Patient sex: M
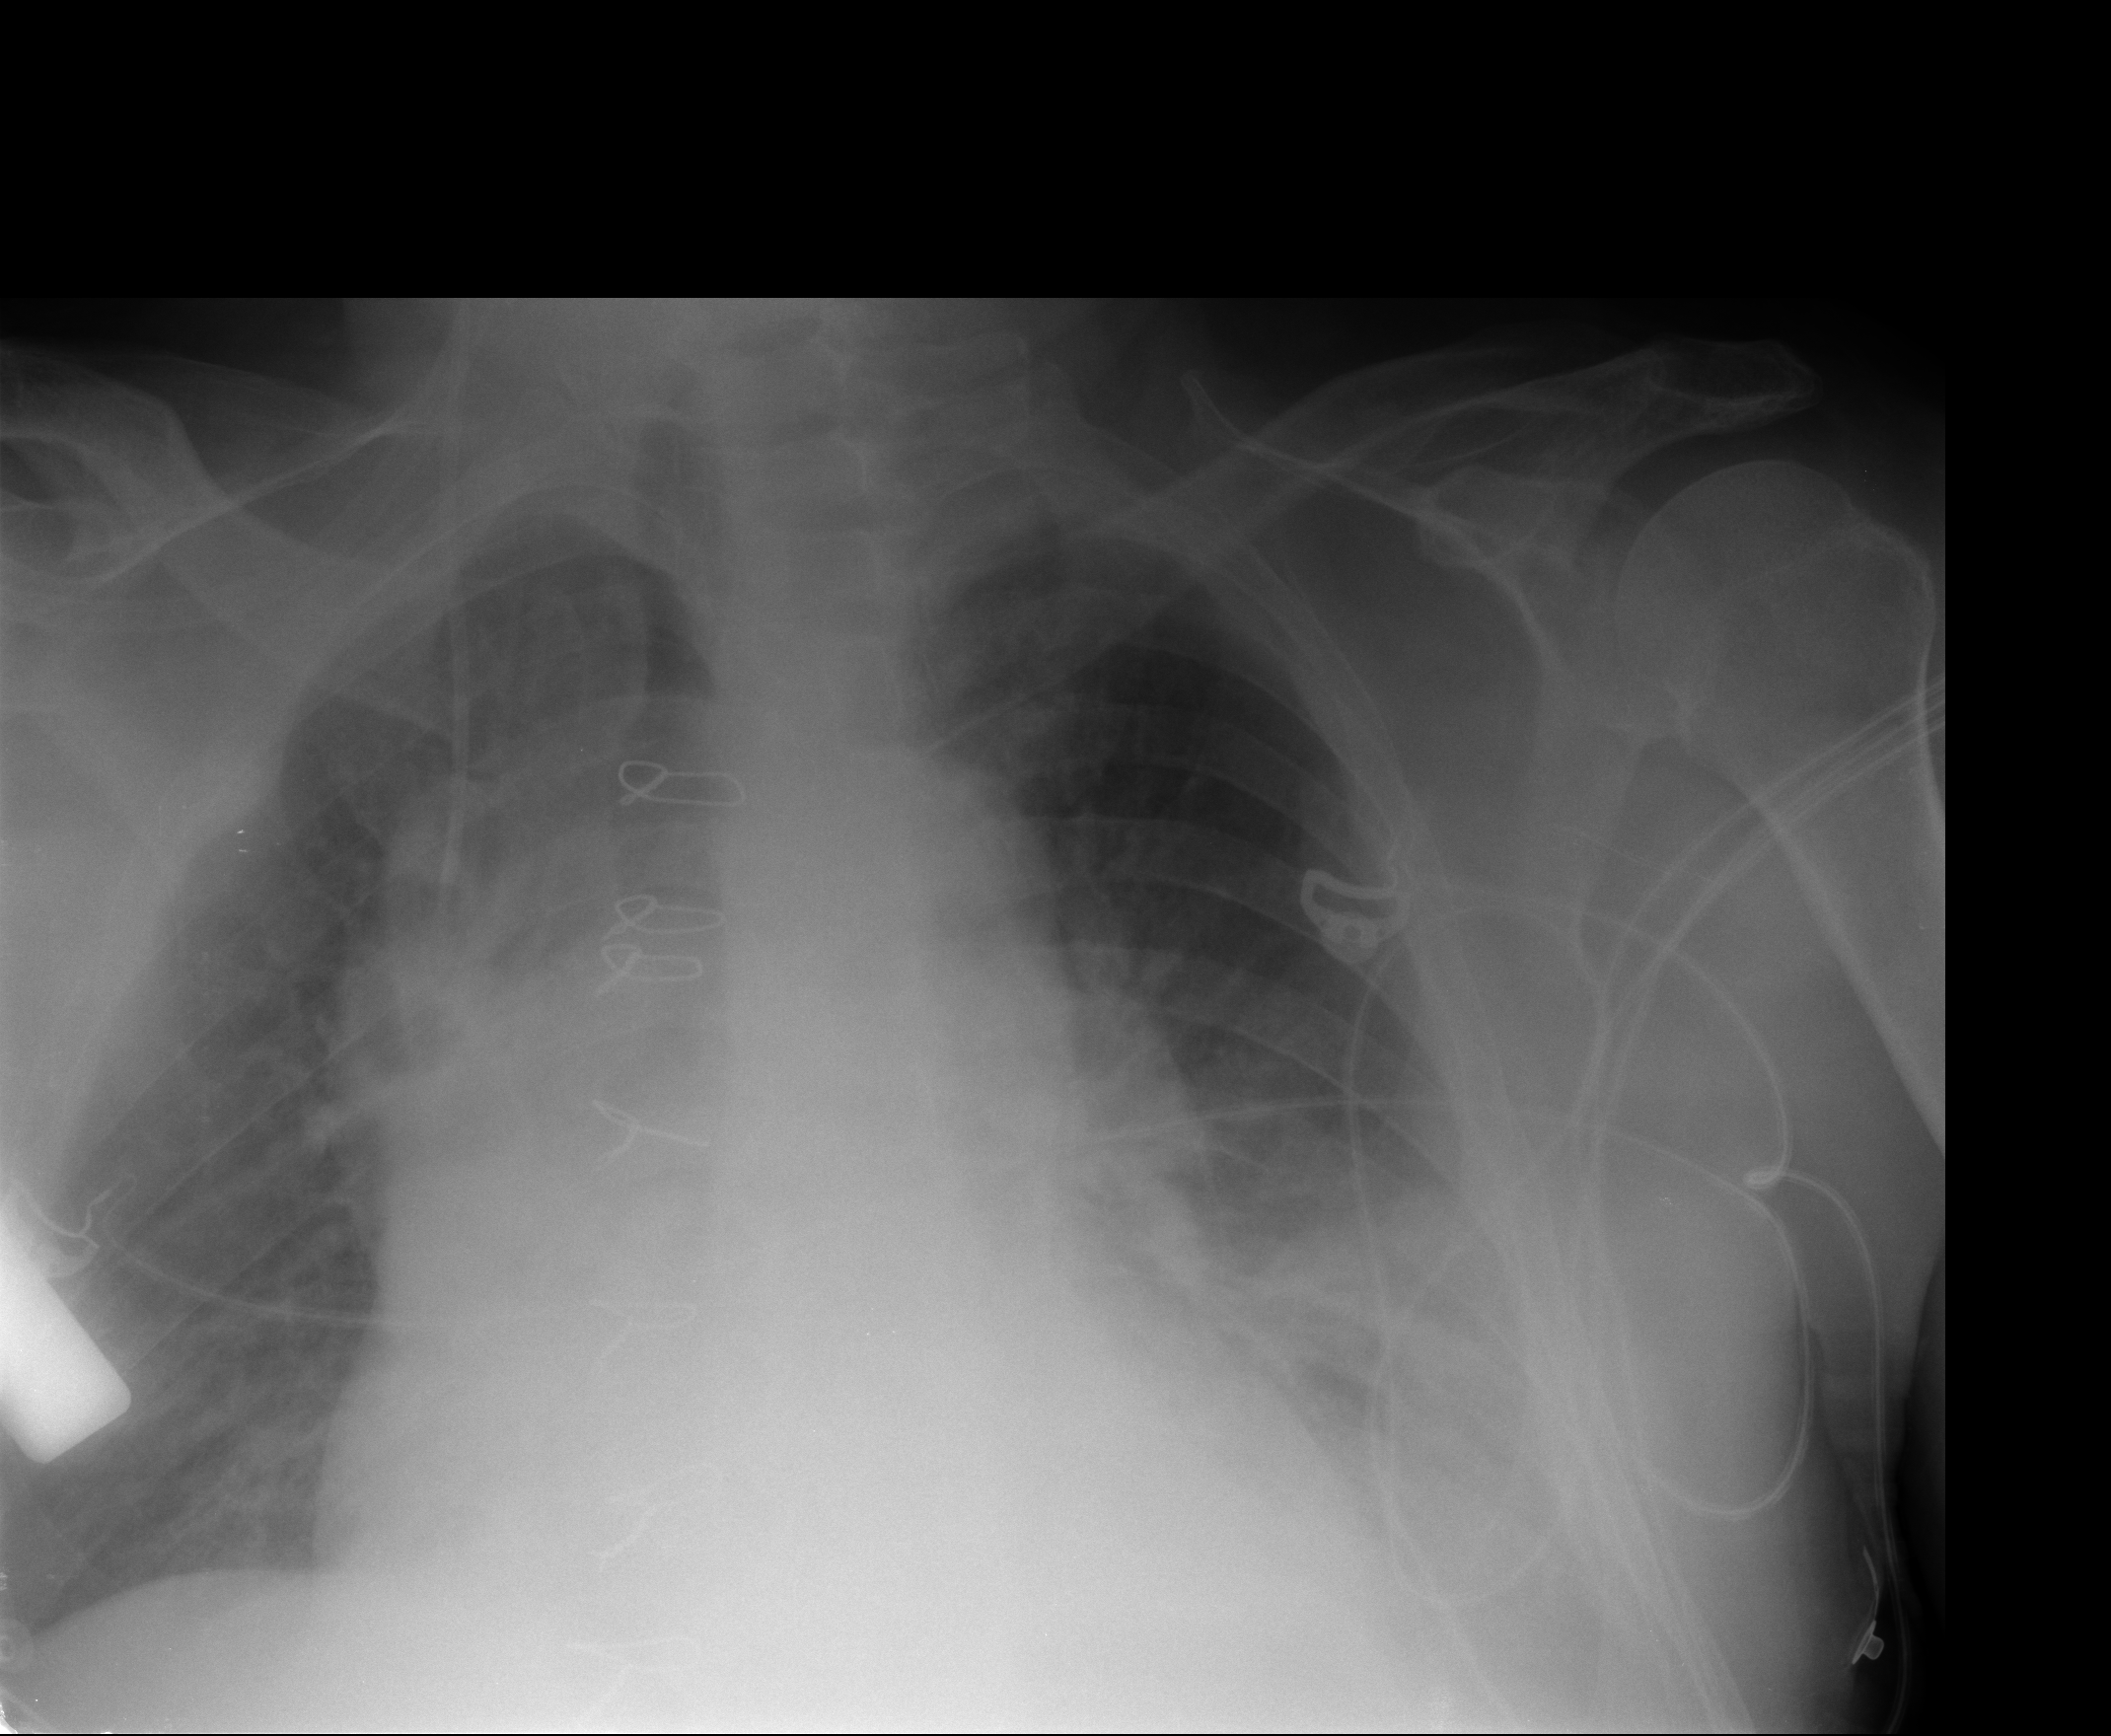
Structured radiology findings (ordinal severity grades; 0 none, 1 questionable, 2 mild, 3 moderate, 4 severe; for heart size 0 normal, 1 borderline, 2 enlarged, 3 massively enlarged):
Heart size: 2
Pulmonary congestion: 2
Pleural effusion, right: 0
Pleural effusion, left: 2
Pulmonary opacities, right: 0
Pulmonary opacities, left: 2
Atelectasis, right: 1
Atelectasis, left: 3